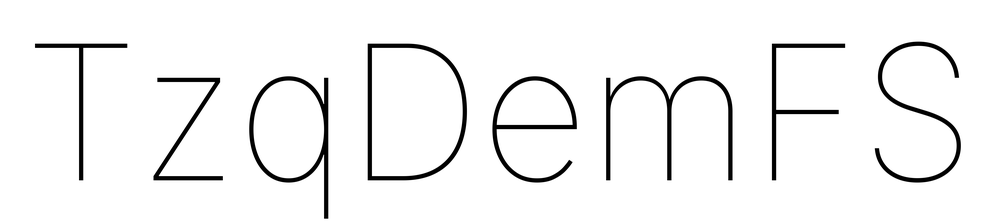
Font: Inter_Thin